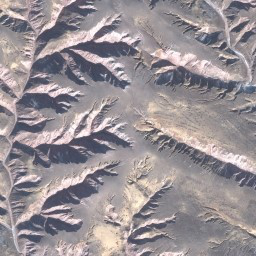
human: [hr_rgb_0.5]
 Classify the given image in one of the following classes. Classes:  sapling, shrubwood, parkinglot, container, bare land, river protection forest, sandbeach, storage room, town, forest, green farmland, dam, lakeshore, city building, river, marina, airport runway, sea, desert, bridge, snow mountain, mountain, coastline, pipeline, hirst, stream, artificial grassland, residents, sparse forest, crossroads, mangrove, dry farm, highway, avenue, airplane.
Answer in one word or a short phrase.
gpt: mountain